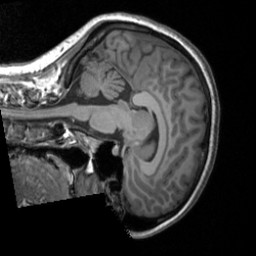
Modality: T1w
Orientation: sagittal
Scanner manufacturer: siemens
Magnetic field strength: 3 T
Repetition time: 1.9 s
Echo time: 0.00226 s